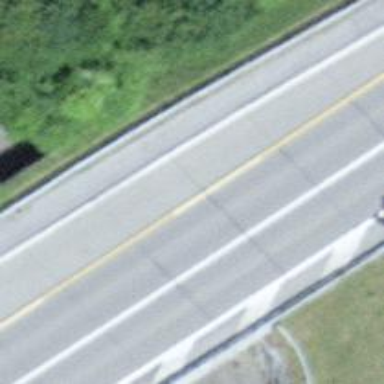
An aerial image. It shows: Trunk link highway.